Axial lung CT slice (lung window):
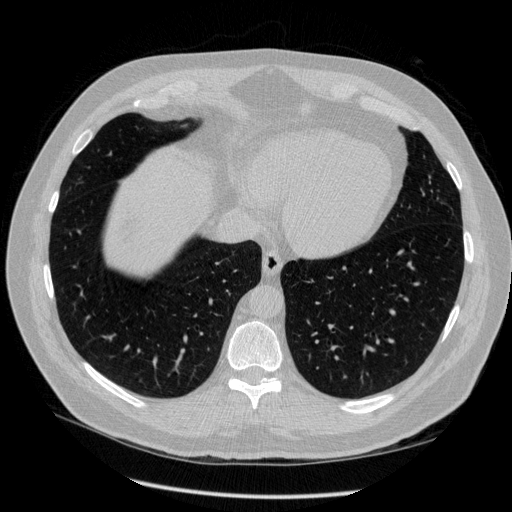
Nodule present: no